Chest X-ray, PA view. Patient: 56 years old, sex F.
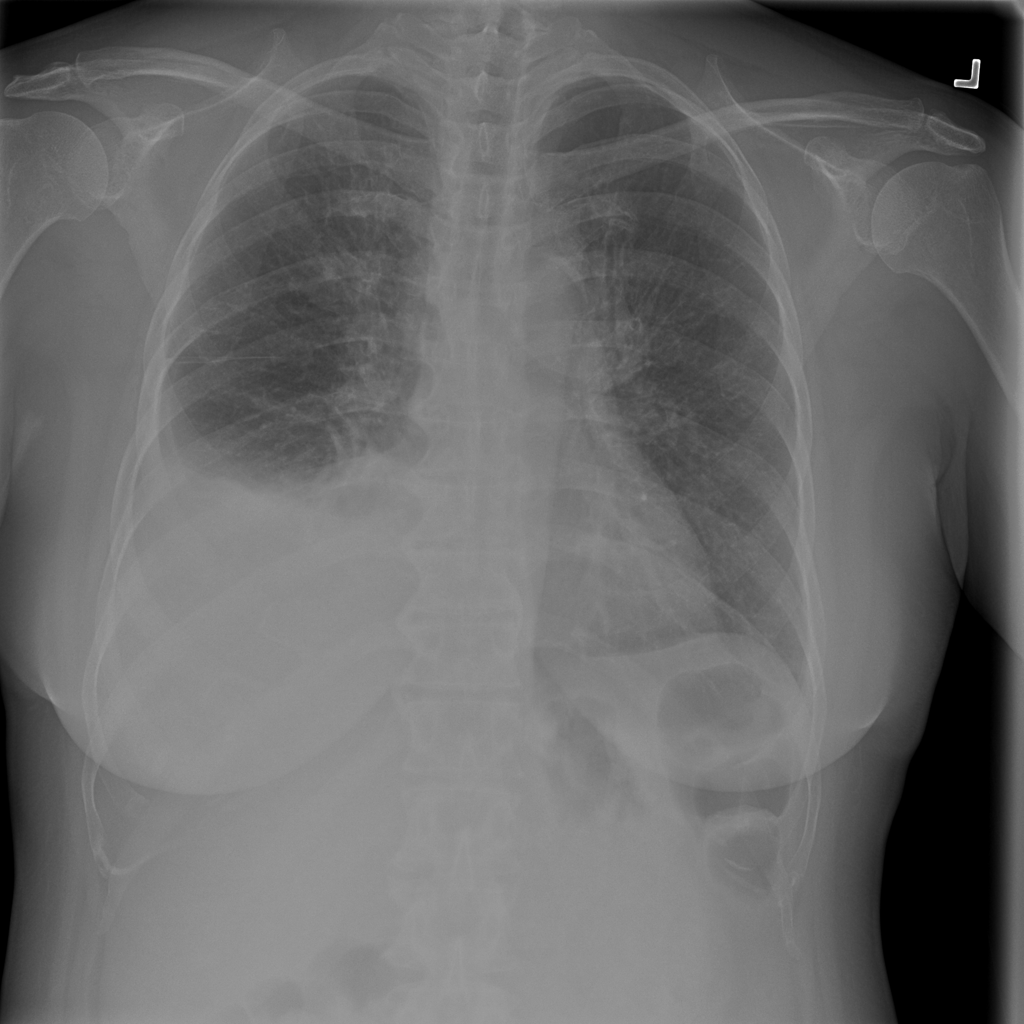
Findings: Cardiomegaly, Effusion